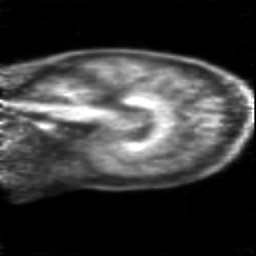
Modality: PET
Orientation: sagittal
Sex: female
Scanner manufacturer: siemens